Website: bh-photo
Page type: orders-overview
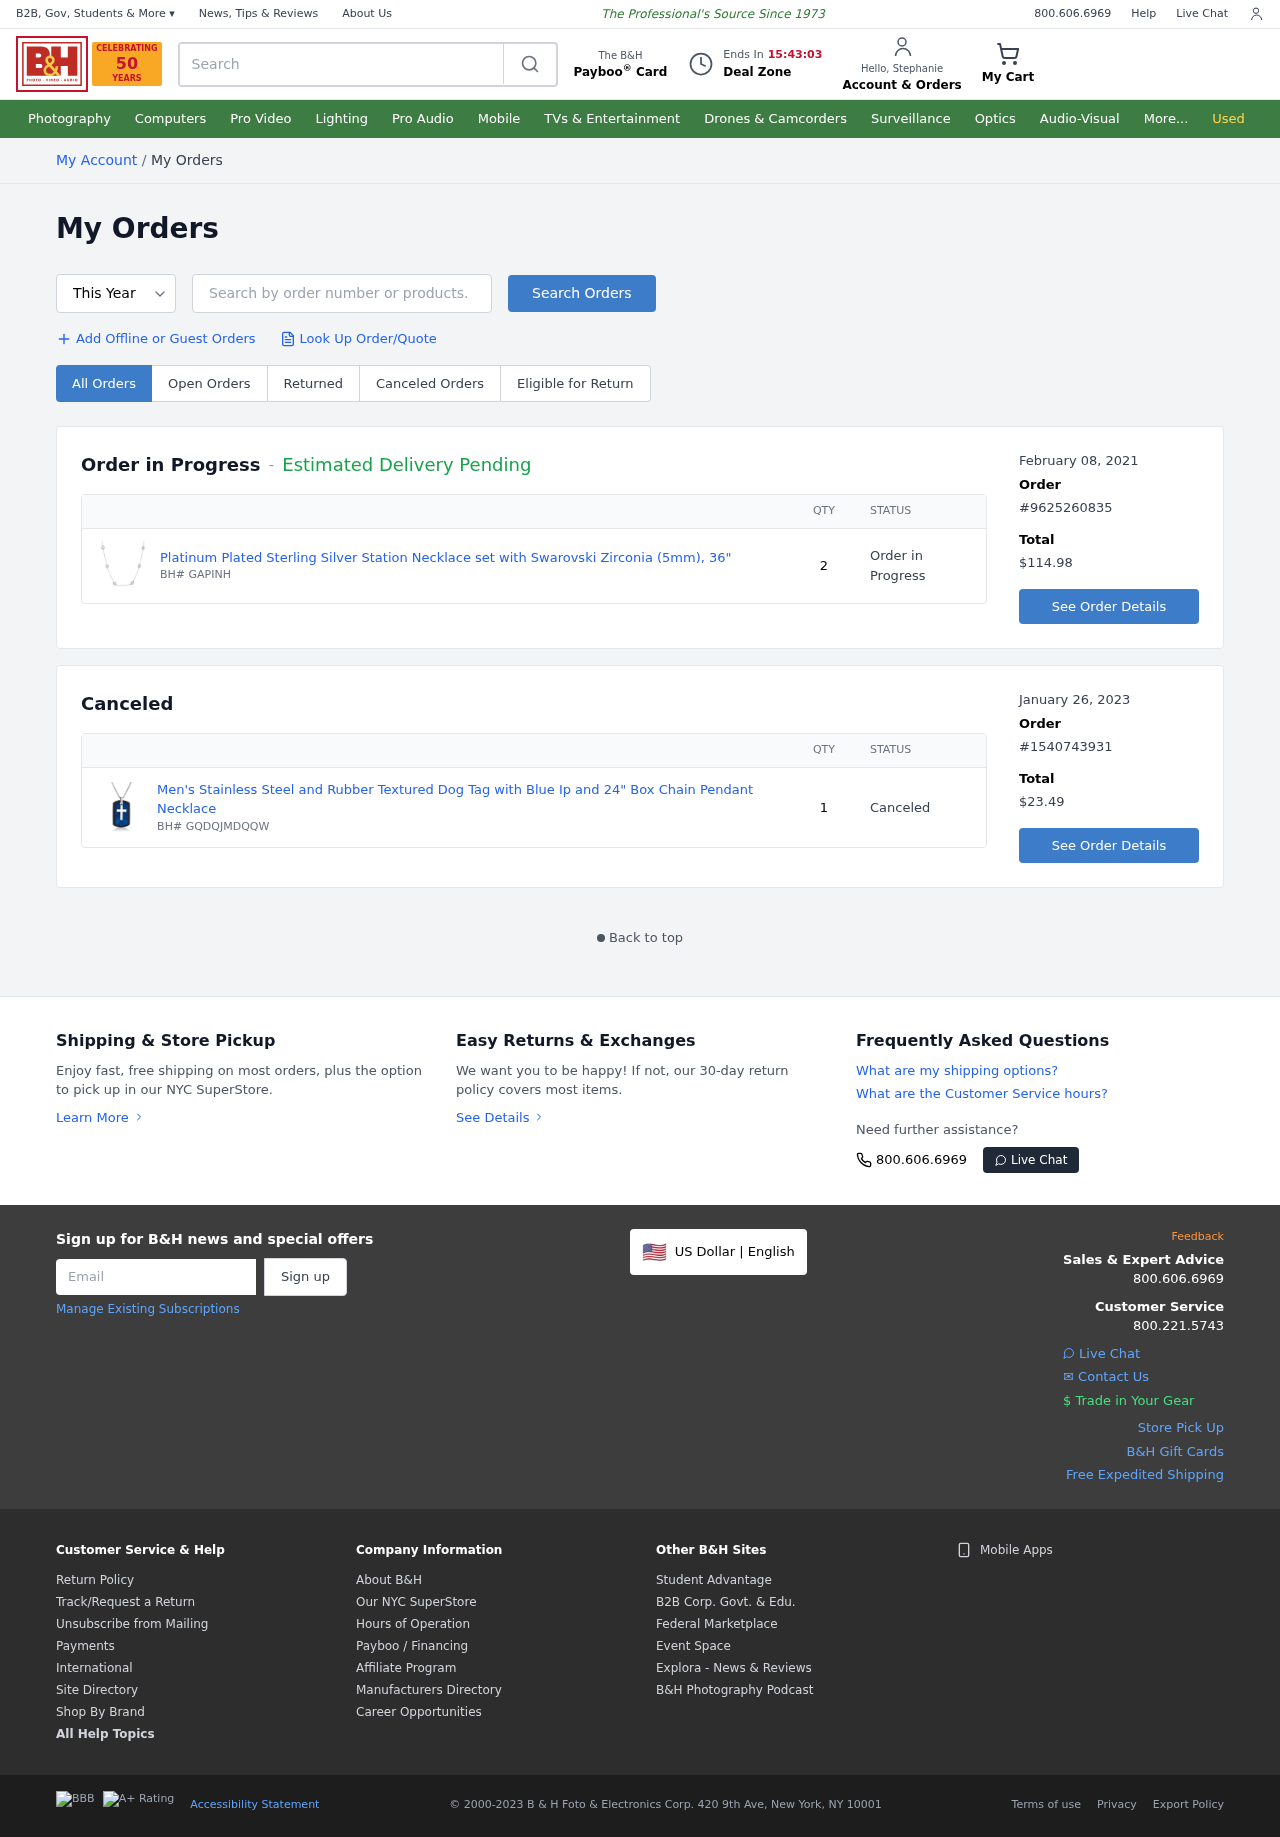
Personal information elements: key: PII_FIRSTNAME
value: Stephanie
Product elements: key: PRODUCT1_NAME
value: Platinum Plated Sterling Silver Station Necklace set with Swarovski Zirconia (5mm), 36"
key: PRODUCT1_QUANTITY
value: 2
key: PRODUCT2_NAME
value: Men's Stainless Steel and Rubber Textured Dog Tag with Blue Ip and 24" Box Chain Pendant Necklace
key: PRODUCT2_QUANTITY
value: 1
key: PRODUCT1_SKU
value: BH# GAPINH
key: PRODUCT2_SKU
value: BH# GQDQJMDQQW
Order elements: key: ORDER_DATE
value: February 08, 2021
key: ORDER_ID
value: #9625260835
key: ORDER_TOTAL
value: $114.98
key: ORDER_DATE2
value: January 26, 2023
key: ORDER_ID2
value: #1540743931
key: ORDER_TOTAL2
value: $23.49
Search elements: key: HEADER_SEARCH
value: Search
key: SEARCH_ORDERS
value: Search by order number or products.